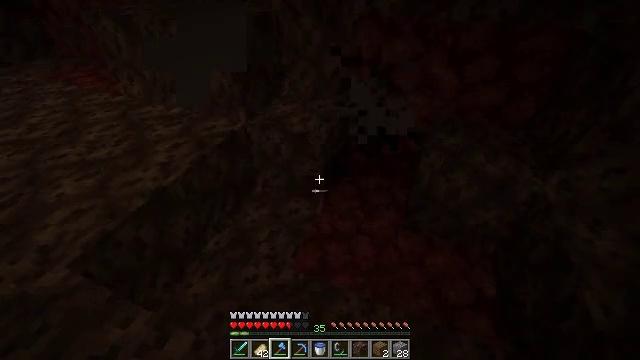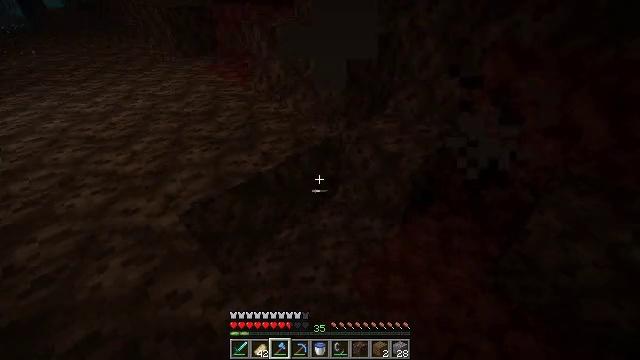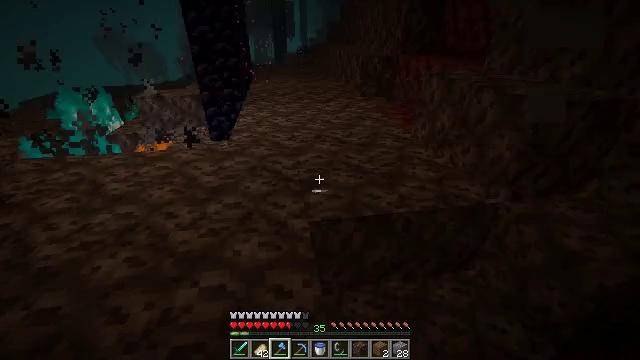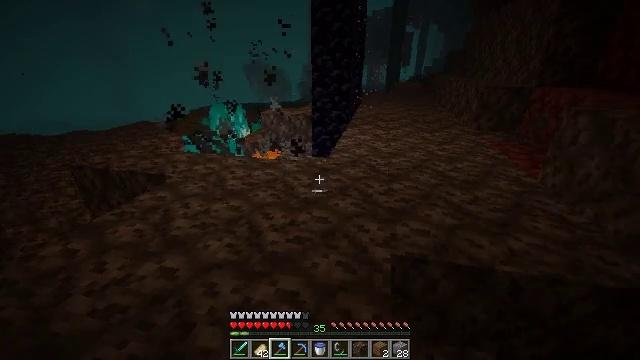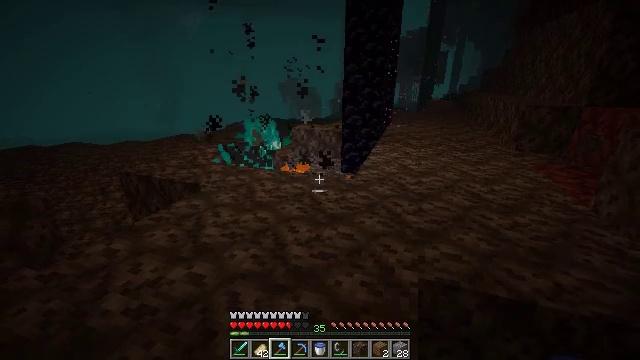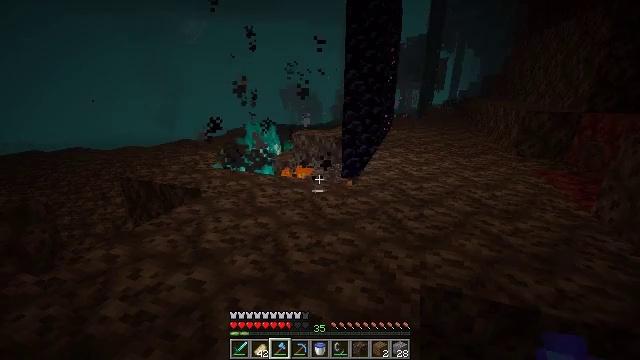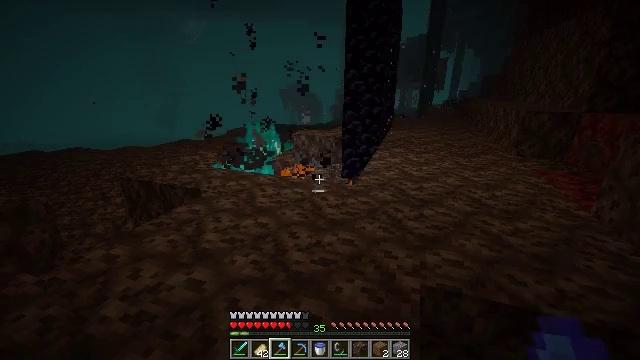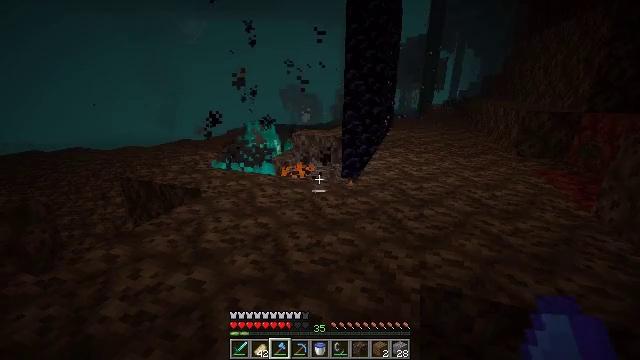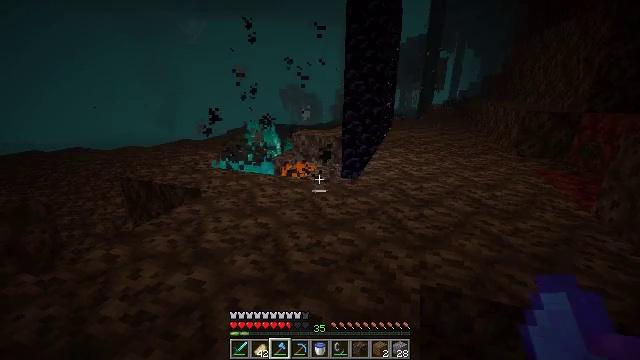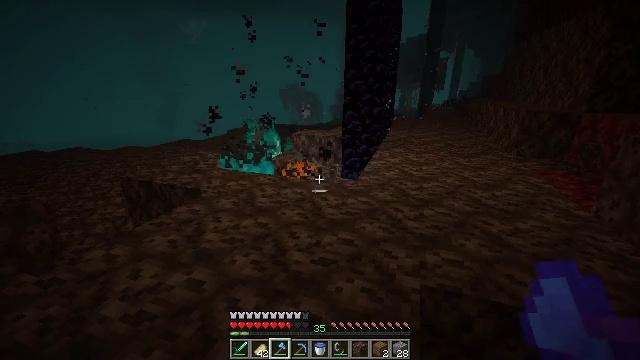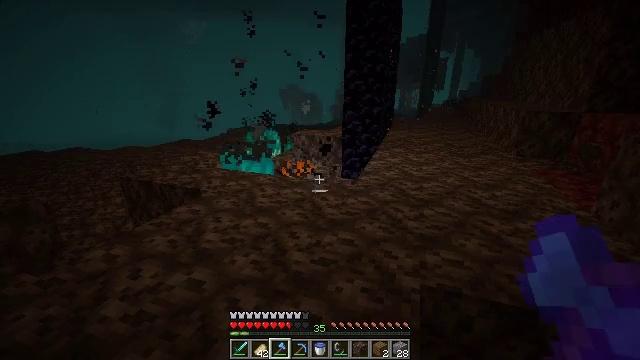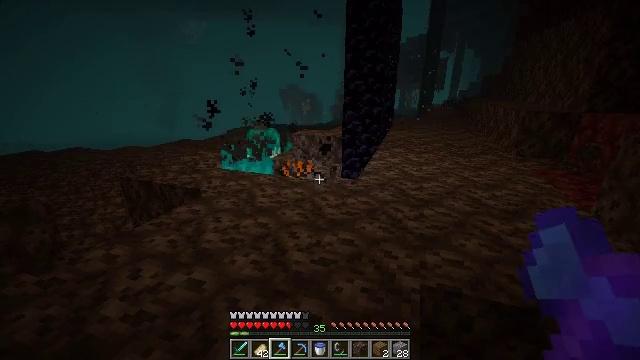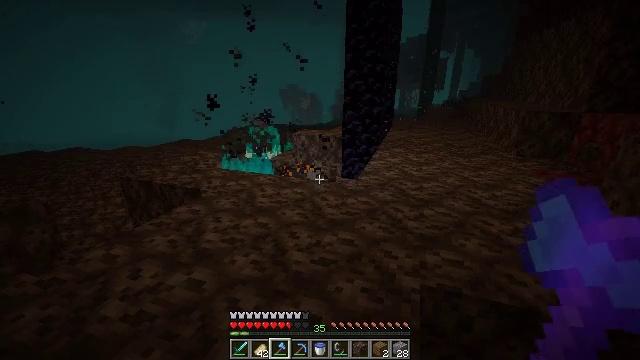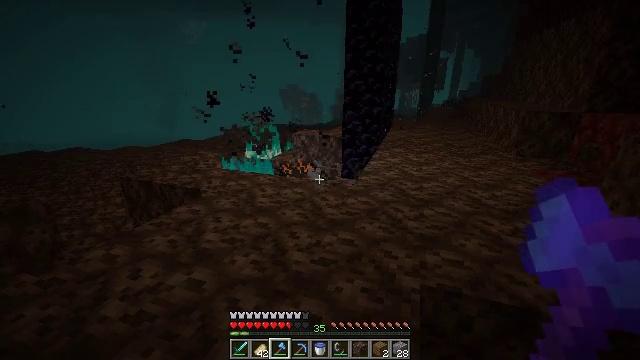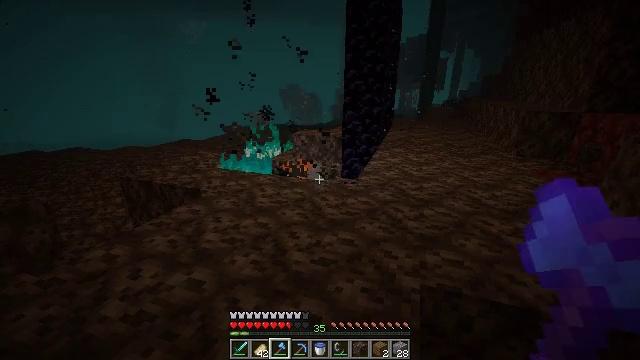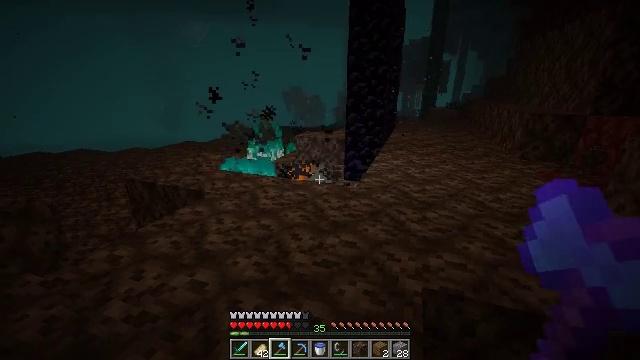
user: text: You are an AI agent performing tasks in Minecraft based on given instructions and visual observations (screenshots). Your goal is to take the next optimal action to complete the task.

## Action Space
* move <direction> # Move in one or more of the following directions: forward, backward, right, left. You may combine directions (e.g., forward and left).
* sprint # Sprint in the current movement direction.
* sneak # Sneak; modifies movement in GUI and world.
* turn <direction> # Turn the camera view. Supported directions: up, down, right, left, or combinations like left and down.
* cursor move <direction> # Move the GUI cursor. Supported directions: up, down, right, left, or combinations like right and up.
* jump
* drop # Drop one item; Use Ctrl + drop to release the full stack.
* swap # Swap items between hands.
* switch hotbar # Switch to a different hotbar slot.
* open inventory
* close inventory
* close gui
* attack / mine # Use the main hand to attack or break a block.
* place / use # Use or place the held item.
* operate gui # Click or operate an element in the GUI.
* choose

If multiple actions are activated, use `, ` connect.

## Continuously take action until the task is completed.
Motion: motion action
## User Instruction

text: Destroy the fire.
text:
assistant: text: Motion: turn left and up
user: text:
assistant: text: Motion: turn left and up
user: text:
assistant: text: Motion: turn left and up
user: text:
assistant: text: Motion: turn left and up
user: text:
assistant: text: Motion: turn up
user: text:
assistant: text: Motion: no_op
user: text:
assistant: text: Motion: no_op
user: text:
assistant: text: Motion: no_op
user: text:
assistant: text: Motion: no_op
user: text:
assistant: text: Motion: no_op
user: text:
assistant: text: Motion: no_op
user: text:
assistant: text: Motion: no_op
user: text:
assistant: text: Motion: no_op
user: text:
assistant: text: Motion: no_op
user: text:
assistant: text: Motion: no_op
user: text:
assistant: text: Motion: move forward, turn left
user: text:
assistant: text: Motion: move forward, turn left
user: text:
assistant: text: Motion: move forward
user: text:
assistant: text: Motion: move forward
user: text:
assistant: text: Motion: move forward
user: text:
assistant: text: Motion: move forward
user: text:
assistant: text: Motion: move forward
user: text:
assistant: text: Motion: move forward
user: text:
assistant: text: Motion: move forward
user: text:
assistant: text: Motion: move forward
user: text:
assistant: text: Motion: move forward, turn down
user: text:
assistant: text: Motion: move forward, turn down
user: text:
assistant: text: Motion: move forward, turn down
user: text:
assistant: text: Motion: move forward
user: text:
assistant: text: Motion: move forward, turn down